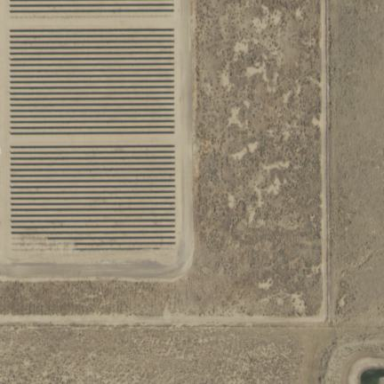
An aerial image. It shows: Solar generator utilizing photovoltaic panels.